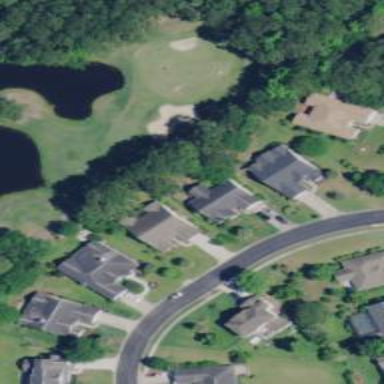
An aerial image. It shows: Golf cartpath that is also road path.